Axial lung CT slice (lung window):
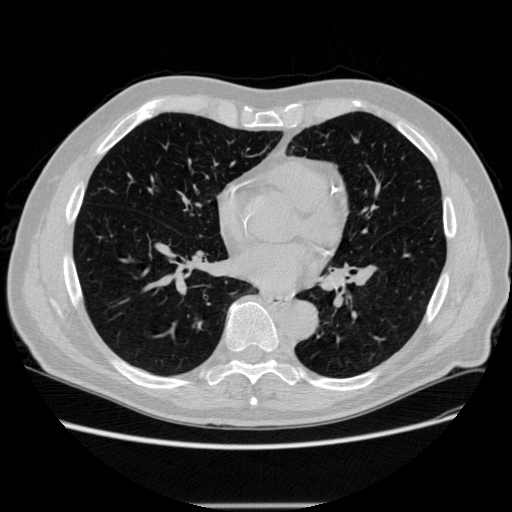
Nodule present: no